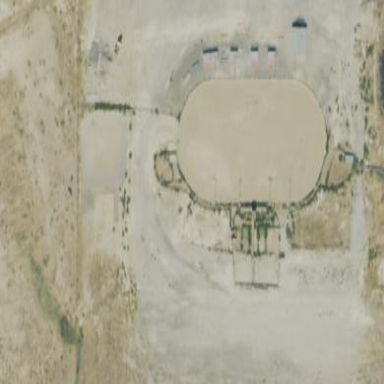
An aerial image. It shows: Equestrian pitch enclosed by fence.